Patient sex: F
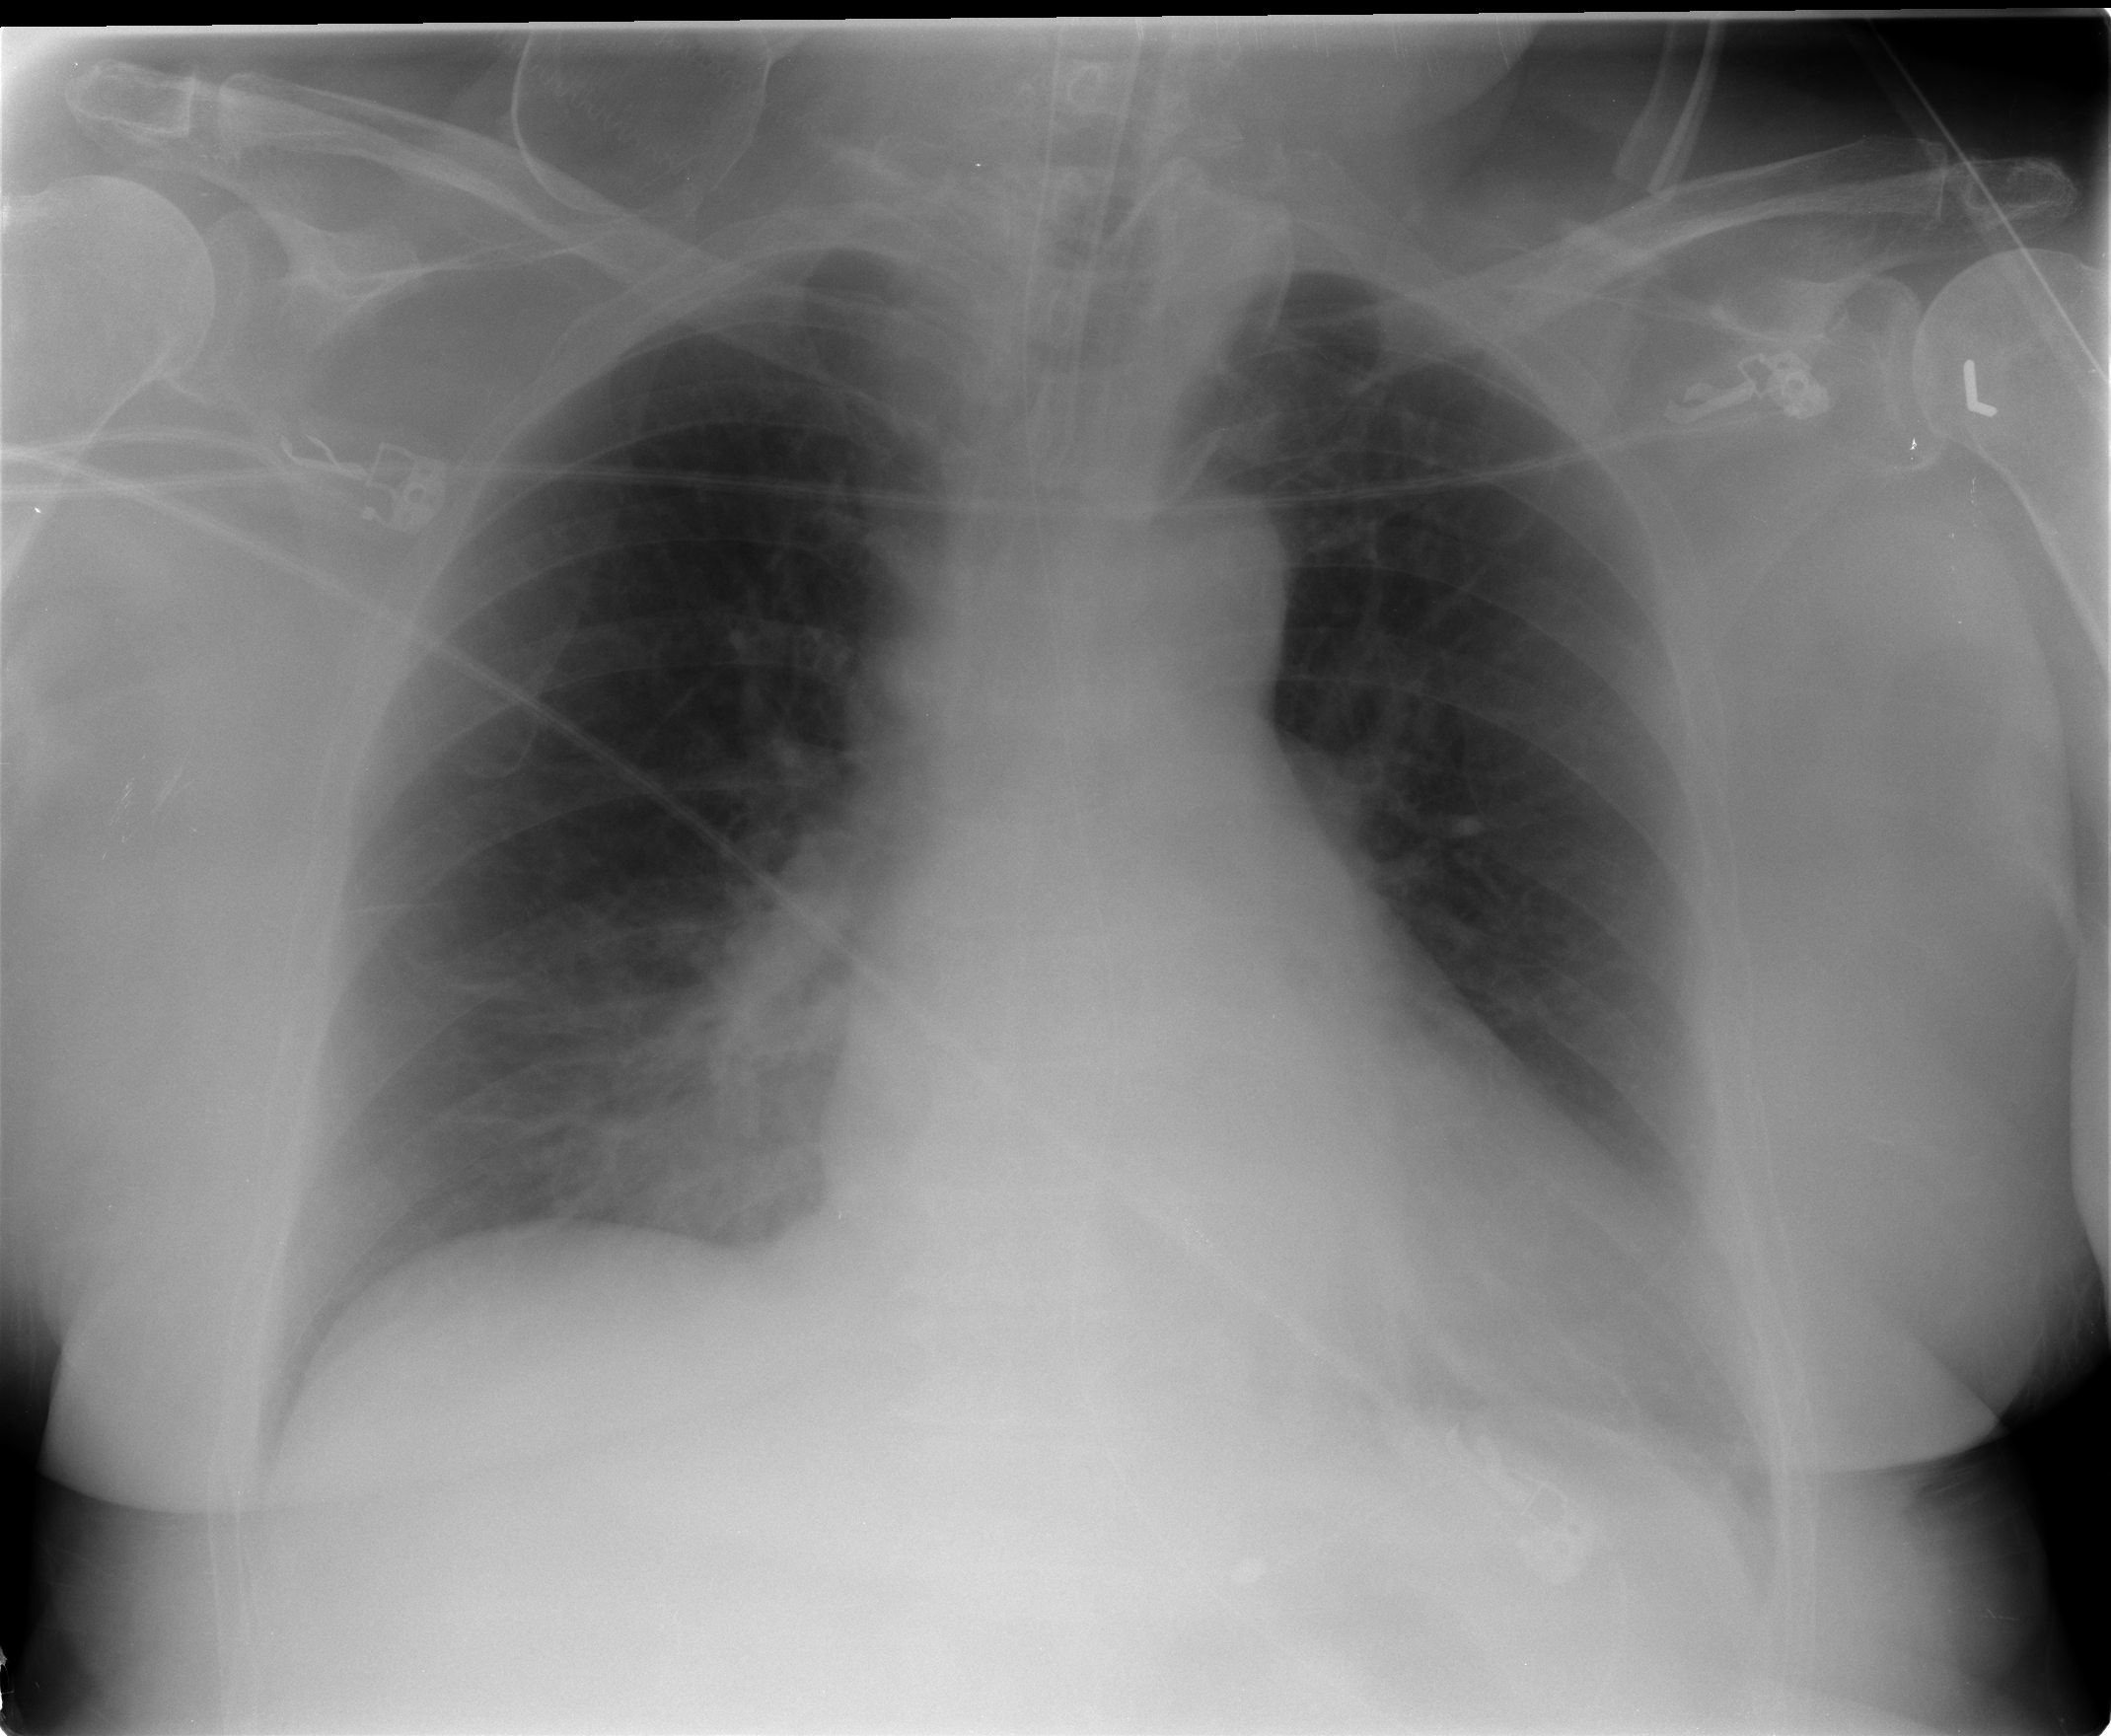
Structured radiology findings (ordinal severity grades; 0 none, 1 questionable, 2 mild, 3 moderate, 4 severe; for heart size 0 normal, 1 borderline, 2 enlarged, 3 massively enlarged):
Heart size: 0
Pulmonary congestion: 1
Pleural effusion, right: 1
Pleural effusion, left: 1
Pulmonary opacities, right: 0
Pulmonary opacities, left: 0
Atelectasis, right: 2
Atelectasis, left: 2